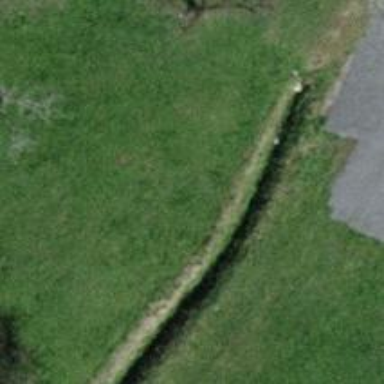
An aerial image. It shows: Ditch barrier.